Question: I'm writing a program to draw a cube on OpenGL and rotate it continuously on mouse clicks. At particular angles, I'm able to see through the cube (transparent). I've enabled Depth Test, so I don't know why this is happening. I am not sure if I have enabled it correctly.

'''
#include <math.h>
#include <vector>
#include <Windows.h>
#include <gl\glut.h>
using namespace std;
void myInit() {
glClear(GL_COLOR_BUFFER_BIT | GL_DEPTH_BUFFER_BIT);
glClearColor(0, 0, 0, 1);
glOrtho(-2, 2, -2, 2, 2, -2);
glMatrixMode(GL_MODELVIEW);
}
float Cube[][3] = { {-1, -1, -1}, {1, -1, -1}, {1, 1, -1}, {-1, 1, -1}, {-1, -1, 1}, {1, -1, 1}, {1, 1, 1}, {-1, 1, 1} };
float Colors[][3] = { {0, 0, 0}, {1, 0, 0}, {0, 1, 0}, {0, 0, 1}, {1, 1, 0}, {0, 1, 1}, {1, 0, 1}, {1, 1, 1} };
int axis = 0, theta[3] = {0, 0, 0};
void draw_face (int a, int b, int c, int d) {
glBegin(GL_QUADS);
glColor3fv(Colors[a]);
glVertex3fv(Cube[a]);
glColor3fv(Colors[b]);
glVertex3fv(Cube[b]);
glColor3fv(Colors[c]);
glVertex3fv(Cube[c]);
glColor3fv(Colors[d]);
glVertex3fv(Cube[d]);
glEnd();
}
void draw_cube () {
draw_face(0, 3, 2, 1);
draw_face(2, 3, 7, 6);
draw_face(0, 4, 7, 3);
draw_face(1, 2, 6, 5);
draw_face(4, 5, 6, 7);
draw_face(0, 1, 5, 4);
}
void spin_cube() {
theta[axis] += 2;
if (theta[axis] > 360)
theta[axis] = -360;
glutPostRedisplay();
}
void idle_func() {
Sleep(10);
spin_cube();
}
void mouse_func(int button, int state, int x, int y) {
if (button == GLUT_LEFT_BUTTON && state == GLUT_DOWN)
axis = 0;
else if (button == GLUT_MIDDLE_BUTTON && state == GLUT_DOWN)
axis = 1;
else if (button == GLUT_RIGHT_BUTTON && state == GLUT_DOWN)
axis = 2;
}
void myDrawing() {
glClear(GL_COLOR_BUFFER_BIT);
glPushMatrix();
glRotatef(theta[0], 1, 0, 0);
glRotatef(theta[1], 0, 1, 0);
glRotatef(theta[2], 0, 0, 1);
draw_cube();
glPopMatrix();
glFlush();
glutSwapBuffers();
}
int main(int argc, char *argv[]) {
glutInit(&argc, argv);
glutInitDisplayMode(GLUT_DOUBLE | GLUT_RGB);
glEnable(GL_DEPTH_TEST);
glutInitWindowSize(500, 500);
glutInitWindowPosition(0, 0);
glutCreateWindow("sample");
glutDisplayFunc(myDrawing);
glutIdleFunc(idle_func);
glutMouseFunc(mouse_func);
myInit();
glutMainLoop();
}
'''
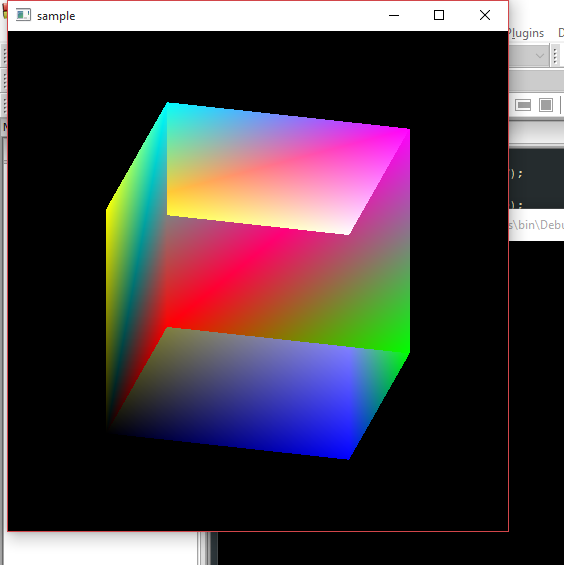
Answer: Multiple issues:
1. You aren't requesting a depth buffer from GLUT: glutInitDisplayMode(GLUT_DOUBLE | GLUT_RGB);
Solution: OR in GLUT_DEPTH to make sure GLUT requests some depth buffer bits from the OS during GL context creation: glutInitDisplayMode(GLUT_DOUBLE | GLUT_RGB | GLUT_DEPTH);
2. You're calling glEnable(GL_DEPTH_TEST) before GLUT has created a GL context: glutInit(&argc, argv);
glutInitDisplayMode(GLUT_DOUBLE | GLUT_RGB);
// no GL context yet
glEnable(GL_DEPTH_TEST);
Solution: Move the glEnable() to after glutCreateWindow() so it has a current GL context to work with: glutInit(&argc, argv);
glutInitDisplayMode(GLUT_DOUBLE | GLUT_RGB | GLUT_DEPTH);
glutInitWindowSize(500, 500);
glutInitWindowPosition(0, 0);
glutCreateWindow("sample");
glEnable(GL_DEPTH_TEST);
...
3. You never clear the depth buffer: void myDrawing() {
// where's GL_DEPTH_BUFFER_BIT?
glClear(GL_COLOR_BUFFER_BIT);
...
Solution: OR in GL_DEPTH_BUFFER_BIT to your glClear() argument: glClear(GL_COLOR_BUFFER_BIT | GL_DEPTH_BUFFER_BIT);
All the fixes together:
'''
#include <cmath>
#include <vector>
#include <GL/glut.h>
using namespace std;
void myInit() {
glClear(GL_COLOR_BUFFER_BIT | GL_DEPTH_BUFFER_BIT);
glClearColor(0, 0, 0, 1);
glOrtho(-2, 2, -2, 2, 2, -2);
glMatrixMode(GL_MODELVIEW);
}
float Cube[][3] = { {-1, -1, -1}, {1, -1, -1}, {1, 1, -1}, {-1, 1, -1}, {-1, -1, 1}, {1, -1, 1}, {1, 1, 1}, {-1, 1, 1} };
float Colors[][3] = { {0, 0, 0}, {1, 0, 0}, {0, 1, 0}, {0, 0, 1}, {1, 1, 0}, {0, 1, 1}, {1, 0, 1}, {1, 1, 1} };
int axis = 0, theta[3] = {0, 0, 0};
void draw_face (int a, int b, int c, int d) {
glBegin(GL_QUADS);
glColor3fv(Colors[a]);
glVertex3fv(Cube[a]);
glColor3fv(Colors[b]);
glVertex3fv(Cube[b]);
glColor3fv(Colors[c]);
glVertex3fv(Cube[c]);
glColor3fv(Colors[d]);
glVertex3fv(Cube[d]);
glEnd();
}
void draw_cube () {
draw_face(0, 3, 2, 1);
draw_face(2, 3, 7, 6);
draw_face(0, 4, 7, 3);
draw_face(1, 2, 6, 5);
draw_face(4, 5, 6, 7);
draw_face(0, 1, 5, 4);
}
void spin_cube() {
theta[axis] += 2;
if (theta[axis] > 360)
theta[axis] = -360;
glutPostRedisplay();
}
void idle_func() {
Sleep(10);
spin_cube();
}
void mouse_func(int button, int state, int x, int y) {
if (button == GLUT_LEFT_BUTTON && state == GLUT_DOWN)
axis = 0;
else if (button == GLUT_MIDDLE_BUTTON && state == GLUT_DOWN)
axis = 1;
else if (button == GLUT_RIGHT_BUTTON && state == GLUT_DOWN)
axis = 2;
}
void myDrawing() {
glClear(GL_COLOR_BUFFER_BIT | GL_DEPTH_BUFFER_BIT);
glPushMatrix();
glRotatef(theta[0], 1, 0, 0);
glRotatef(theta[1], 0, 1, 0);
glRotatef(theta[2], 0, 0, 1);
draw_cube();
glPopMatrix();
glFlush();
glutSwapBuffers();
}
int main(int argc, char *argv[]) {
glutInit(&argc, argv);
glutInitDisplayMode(GLUT_DOUBLE | GLUT_RGB | GLUT_DEPTH);
glutInitWindowSize(500, 500);
glutInitWindowPosition(0, 0);
glutCreateWindow("sample");
glEnable(GL_DEPTH_TEST);
glutDisplayFunc(myDrawing);
glutIdleFunc(idle_func);
glutMouseFunc(mouse_func);
myInit();
glutMainLoop();
}
'''